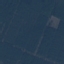
Land use / land cover: Forest